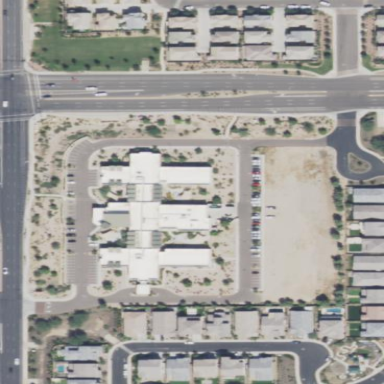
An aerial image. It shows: Hospital building.